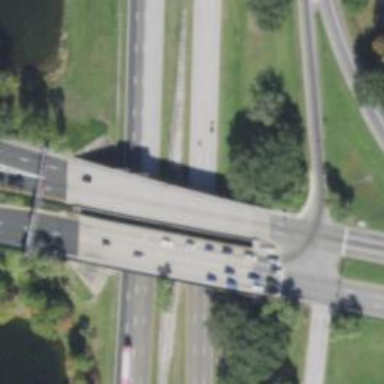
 part of motorway link. The junction type is parclo."